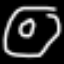
Label: donut